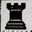
Piece: bR